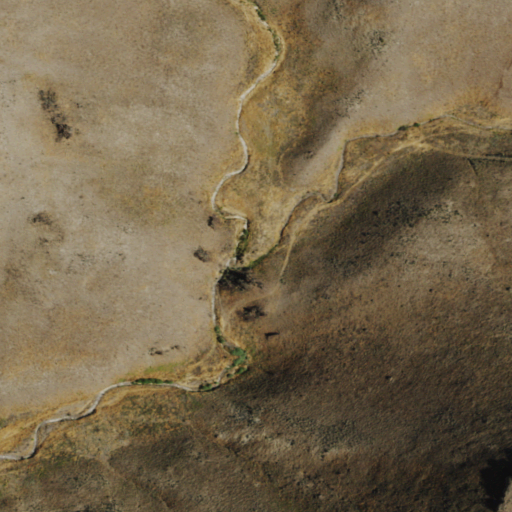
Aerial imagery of valley in Nevada named West Charlie Young Canyon containing grassland and shrub